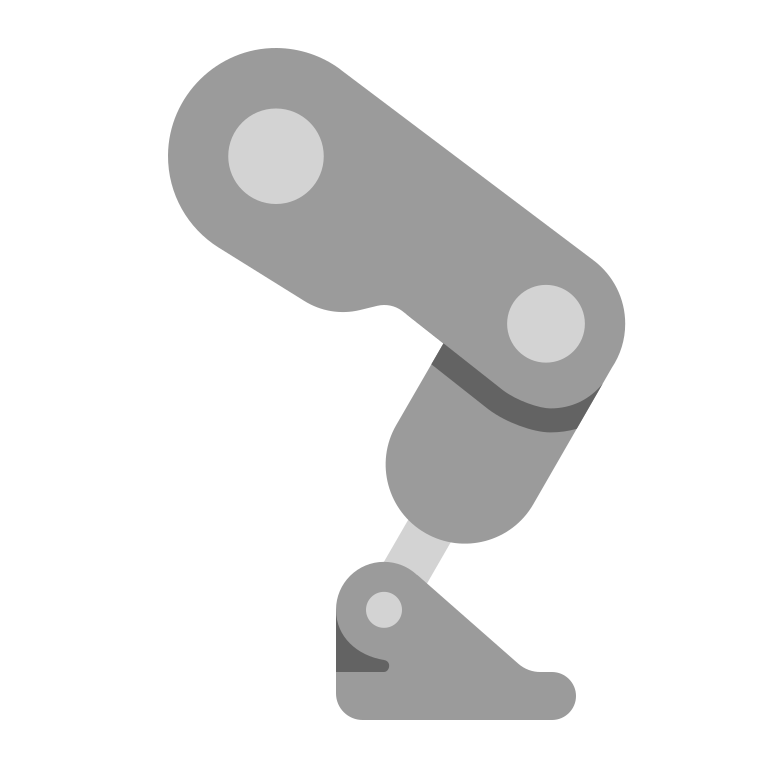
mechanical leg flat